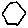
Label: hexagon